Question: When building my application which consists of 10 lines of code and has dependency to Zeroconf & Newtonsoft.json, it produces around 104 dlls in my bin release directoy and a lot of them are System. dlls.
Why? How can I reduce it to 3 dlls? one for my lib, one for zeroconf and one for Newtonsoft.Json.

<URL>
<URL>
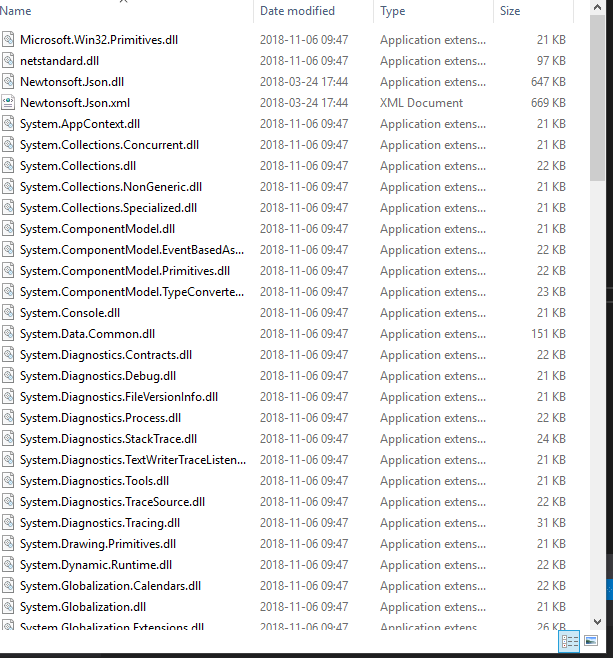
Answer: This is a .net standard 2.0/net 4.6/4.7.1 issue which was improved in 4.7.2:
> "In .NET Framework 4.7.2 we have addresses the known runtime issues
with .NET Standard 2.0. We made changes to the runtime to ensure
"
So, run Visual Studio 2017 Installer and install .Net Framework 4.7.2 and the Target Pack and target your app as .net 4.7.2.